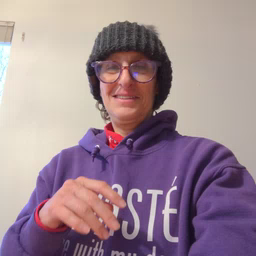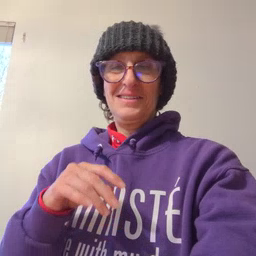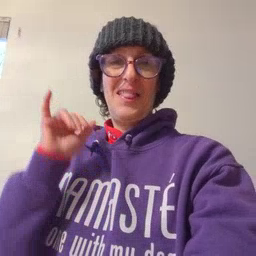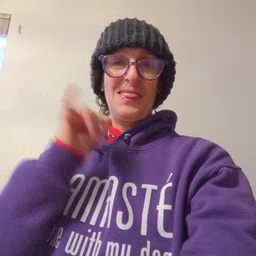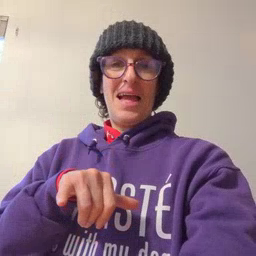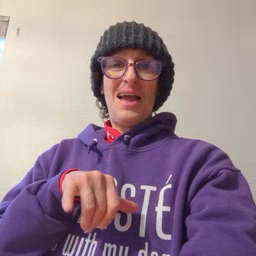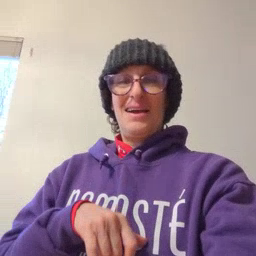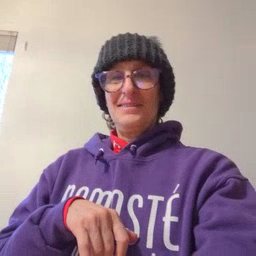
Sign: that